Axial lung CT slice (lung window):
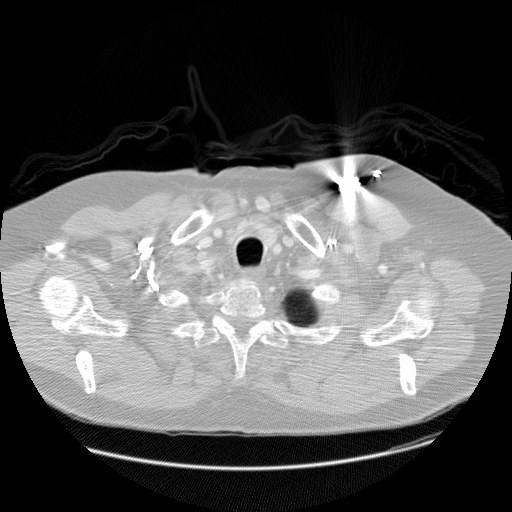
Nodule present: no